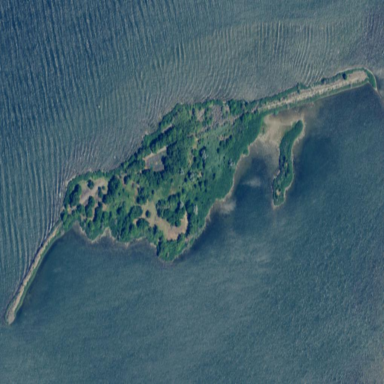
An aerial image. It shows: Island.